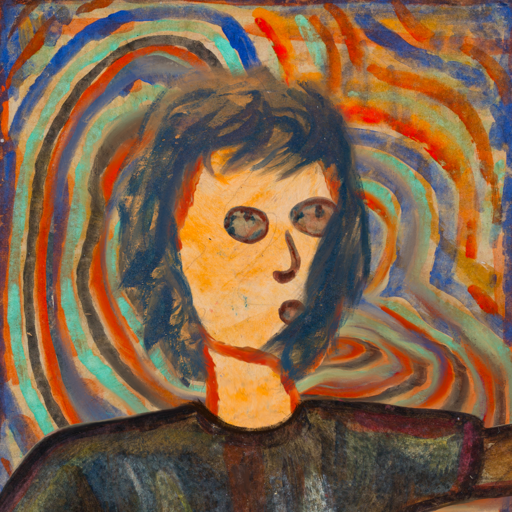
Background: Sisters, Head And Neck Side: Experience, Face Side: Orphan, Bust: Mosgoul, Hair Side: In_The_Sun, Head Accessory: Blank, Second Necklace: Blank, Necklace: Blank, Baby: Blank